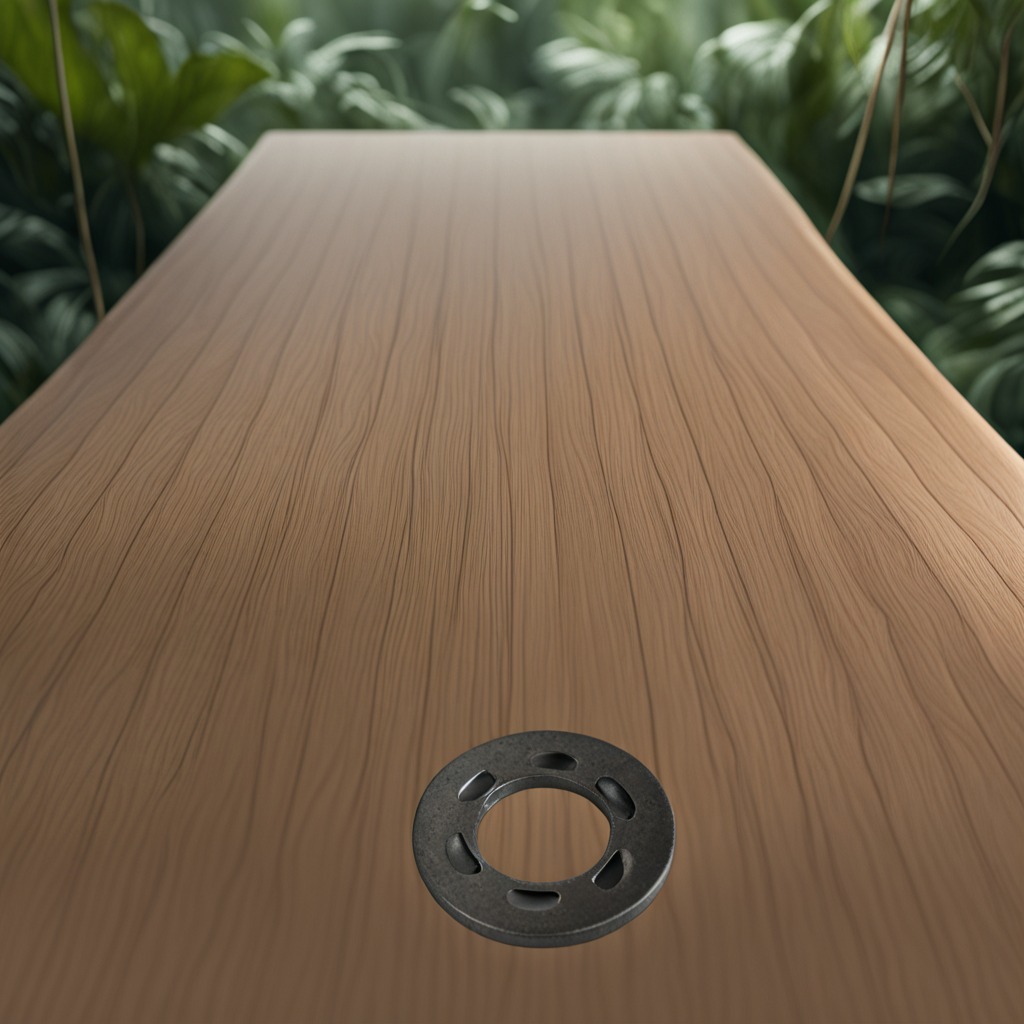
A flat metal washer is lying on a wooden table inside a jungle field workshop tent.